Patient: sex M, age 52
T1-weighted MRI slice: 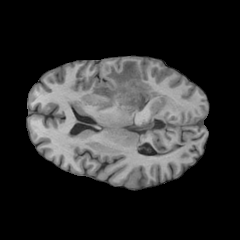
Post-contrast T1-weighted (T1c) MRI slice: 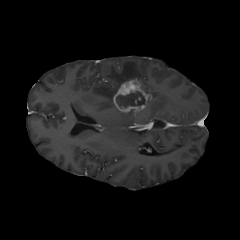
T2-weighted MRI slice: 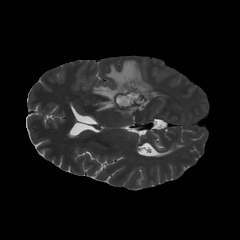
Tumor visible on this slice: yes
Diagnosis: Glioblastoma, IDH-wildtype
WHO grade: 4